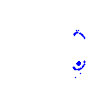
Particle: kaon